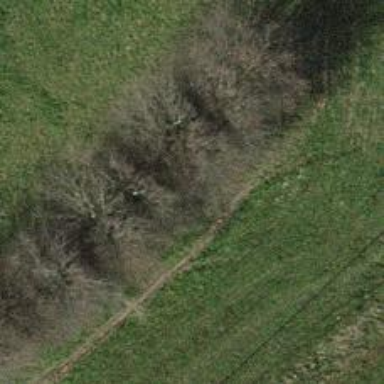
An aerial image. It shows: Row of trees in natural setting.